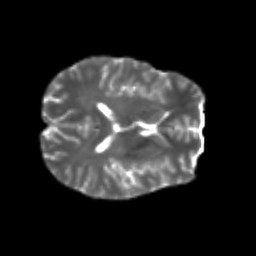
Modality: T2w
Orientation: axial
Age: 22
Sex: male
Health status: healthy
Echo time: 0.074 s